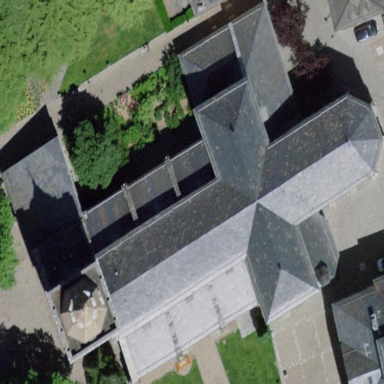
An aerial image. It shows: Building serving as place of worship.